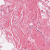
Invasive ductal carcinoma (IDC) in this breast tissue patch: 0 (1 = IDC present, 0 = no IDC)